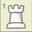
Piece: wR